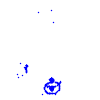
Particle: proton